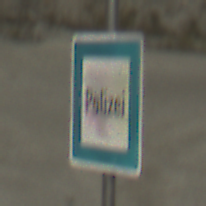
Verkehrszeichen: Polizei
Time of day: MorningAfternoon
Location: Outdoor (Beach)
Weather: PartlyCloudy
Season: NotSpecified
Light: Natural